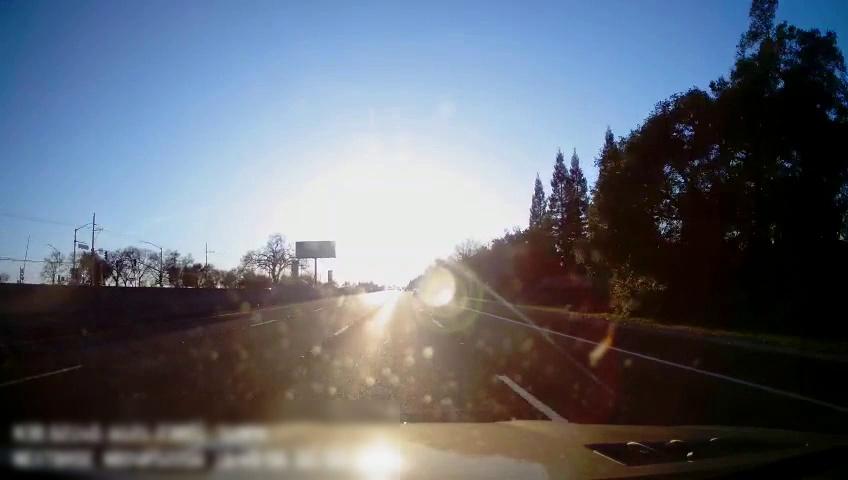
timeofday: Day
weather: Sunny
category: Drivable Space
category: Lanes | Alternate Lane
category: Lanes | Alternate Lane
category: Lanes | Current Lane
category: Lanes | Current Lane
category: Lanes | Alternate Lane
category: Traffic | Signs